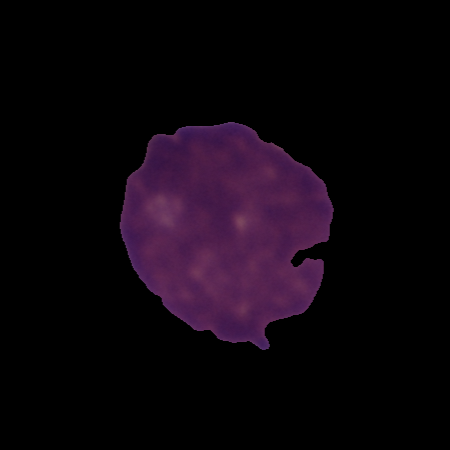
Label: cancer